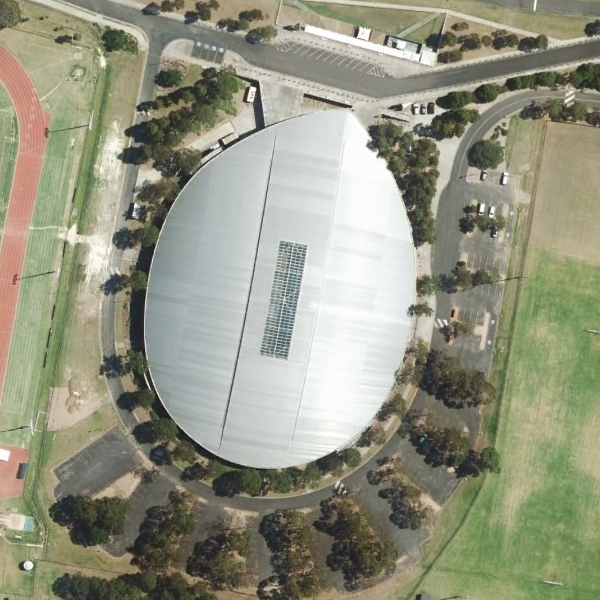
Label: Center